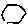
Label: hexagon